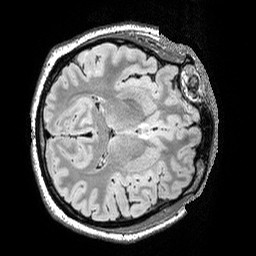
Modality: FLAIR
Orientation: axial
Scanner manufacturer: siemens
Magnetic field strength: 3 T
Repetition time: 5 s
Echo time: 0.391 s